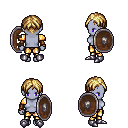
a pixel art fantasy rpg character, female body template, dark elf, purple skin, gold arm armor, gold greaves, blonde parted hairstyle, cloth bracers, metal boots, shield, four views (front, back, left, right), 2x2 character sprite sheet, small pixel art, hard edges, no anti-aliasing